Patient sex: F
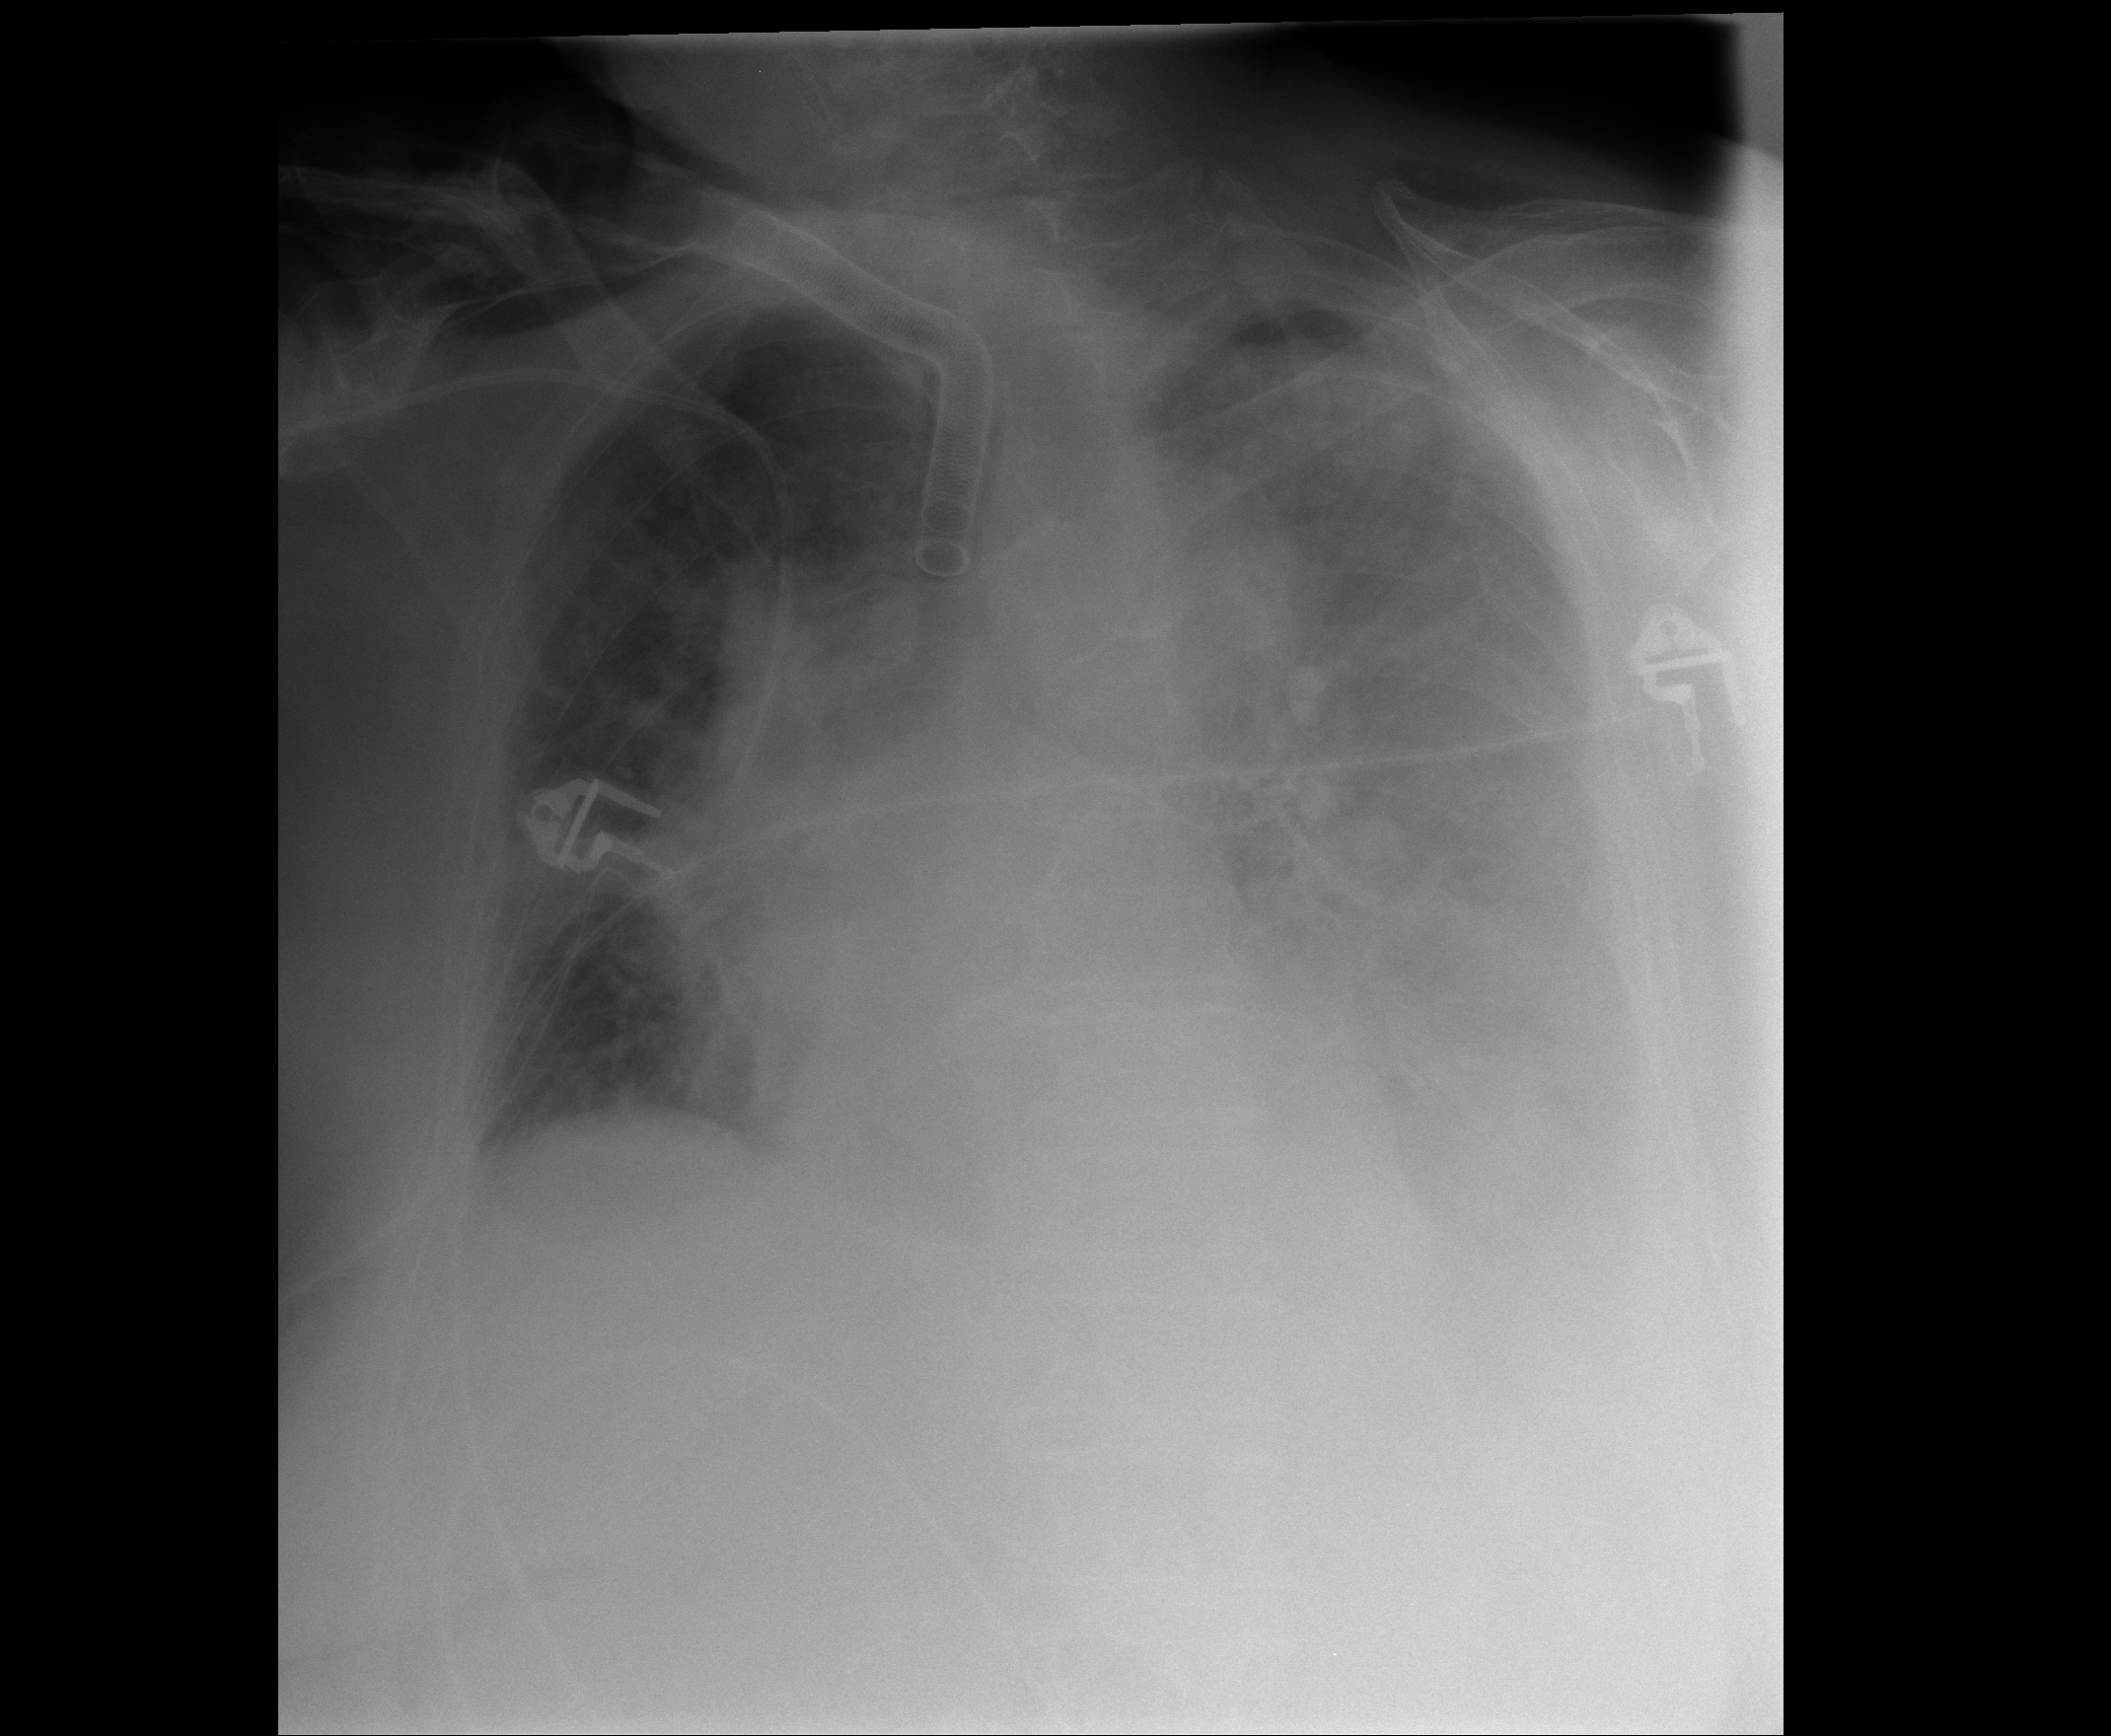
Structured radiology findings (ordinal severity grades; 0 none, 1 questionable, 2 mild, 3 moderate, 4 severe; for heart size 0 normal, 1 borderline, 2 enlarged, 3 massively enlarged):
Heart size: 2
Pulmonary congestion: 2
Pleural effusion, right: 0
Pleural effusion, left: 3
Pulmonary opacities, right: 1
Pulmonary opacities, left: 2
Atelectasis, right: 2
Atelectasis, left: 3